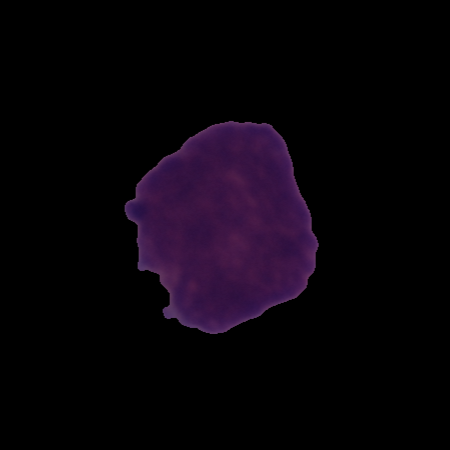
Label: cancer